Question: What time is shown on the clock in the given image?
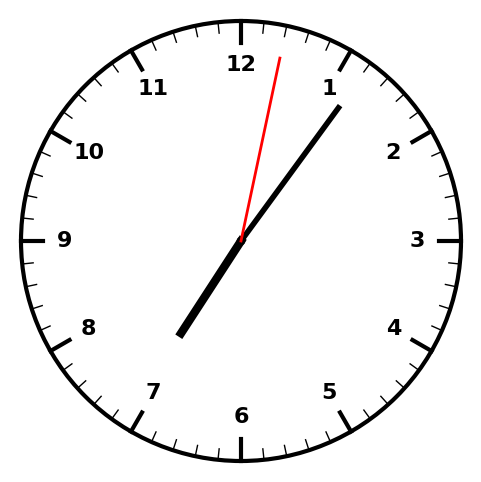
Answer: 07:06:02